Current action and preconditions to check: path_clear

Your task: For each precondition in the list above, predict whether it will hold at this action.

Consider the current scene as observed from the mobile robot's camera, and analyze the predicted future states of all dynamic agents (e.g., people, animals, vehicles, or any moving entities) within the NEXT SECOND.

IMPORTANT: Only answer "very likely" if you are absolutely certain—based on strong, clear evidence—that a dynamic agent will violate the precondition in the predicted future state. Do NOT answer "very likely" for unlikely, ambiguous, or low-probability risks.

Ask yourself for each precondition: Is there a high probability, with clear and convincing evidence, that the predicted future states of any dynamic agent will interfere with the predicted future state of the currently executing action within the NEXT SECOND, causing that precondition to fail?

Assess the risk level based on these predictions. Use "likely" or "very likely" if motions create a clear risk of interference.

Use "neutral" or "improbable" if agents are nearby but their predicted paths are clearly diverging or non-conflicting.

Failure Risk Categories: "very improbable", "improbable", "neutral", "likely", "very likely"

Answer Format: Output ONLY the probability_of_failure value from these categories: "very improbable", "improbable", "neutral", "likely", "very likely"

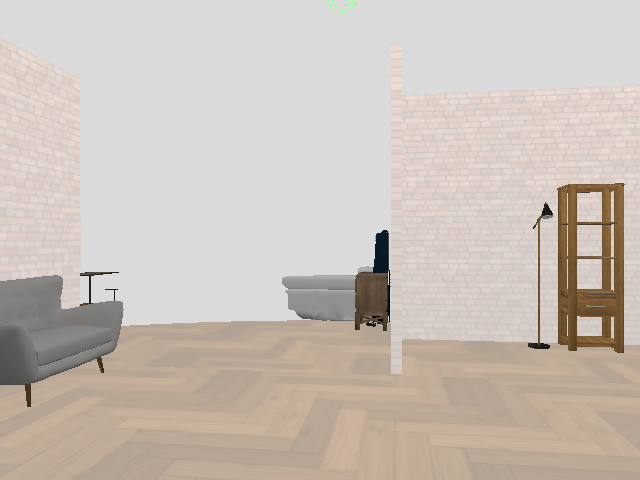

Answer: very improbable